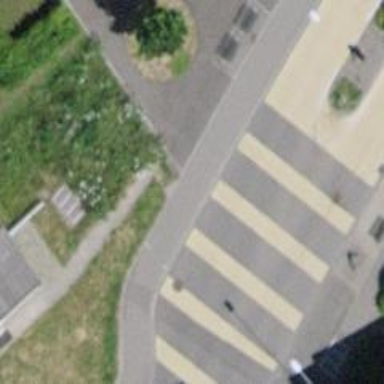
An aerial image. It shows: Bus stop with platform for public transport.